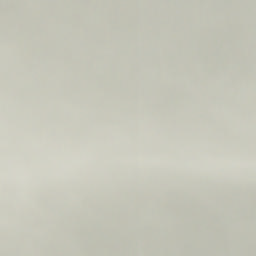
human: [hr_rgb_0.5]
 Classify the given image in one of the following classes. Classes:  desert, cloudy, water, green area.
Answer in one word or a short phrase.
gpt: cloudy